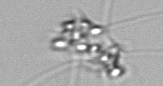
Label: Chaetoceros_didymus_TAG_external_flagellate